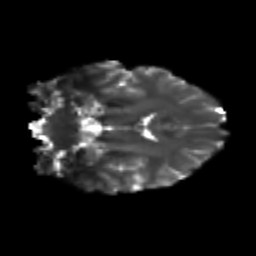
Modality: T2w
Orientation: coronal
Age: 19
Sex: female
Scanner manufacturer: siemens
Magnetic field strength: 3 T
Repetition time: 3.5 s
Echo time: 0.113 s